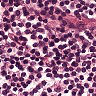
Metastatic tissue present: no